Question:
Using XQuery:
List the id, name, publisher and platforms for each game that is supported by more than one
platform. Platforms should be enclosed in one XML tag delimited by a comma.
I am getting problem in thinking that how do i count the patforms. The platforms that I need to count is given like in the above figure. Playstation3,XBox are the patlforms for one game. Outside the box, under it, that format of data is given.Please help me in it.
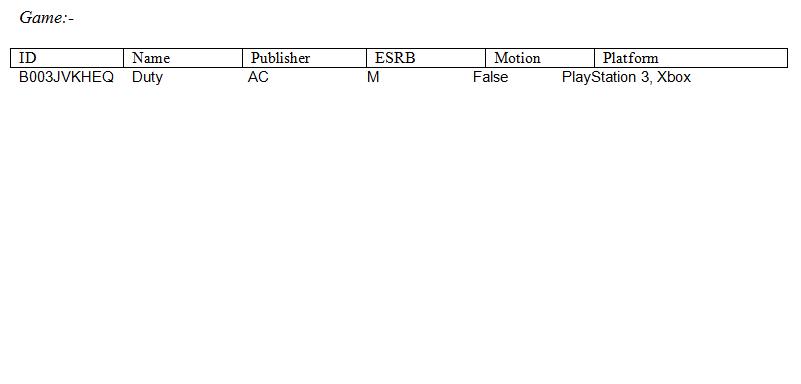
Answer: This XQuery:
'''
element result {
for $game in /games/game[tokenize(Platform,',')[2]]
return element game {
$game/(ID|Name|Publisher|Platform)
}
}
'''
With this input:
'''
<games>
<game>
<ID>B003JVKHEQ</ID>
<Name>Duty</Name>
<Publisher>AC</Publisher>
<ESRB>M</ESRB>
<Motion>False</Motion>
<Platform>Playstation3,XBox</Platform>
</game>
</games>
'''
Output:
'''
<result>
<game>
<ID>B003JVKHEQ</ID>
<Name>Duty</Name>
<Publisher>AC</Publisher>
<Platform>Playstation3,XBox</Platform>
</game>
</result>
'''
: With literal result elements
'''
<result>{
for $game in /games/game[tokenize(Platform,',')[2]]
return <game>{
$game/(ID|Name|Publisher|Platform)
}</game>
}</result>
'''